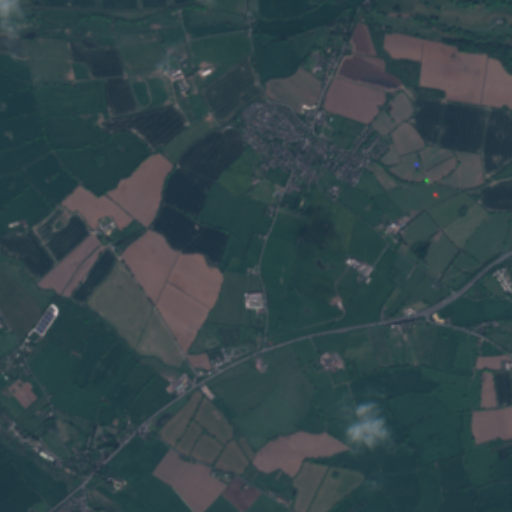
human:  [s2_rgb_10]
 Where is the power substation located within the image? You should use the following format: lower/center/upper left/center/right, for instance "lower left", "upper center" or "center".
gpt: The power substation is located in the lower left of the image.
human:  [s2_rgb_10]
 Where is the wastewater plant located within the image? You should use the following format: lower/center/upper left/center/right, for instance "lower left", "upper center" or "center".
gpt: The wastewater plant is located in the lower left of the image.
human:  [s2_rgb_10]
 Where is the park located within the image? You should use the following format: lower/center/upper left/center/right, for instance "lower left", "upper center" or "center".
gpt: There is no park in the image.